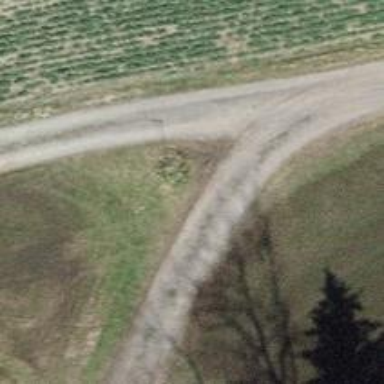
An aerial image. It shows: Gravel track of grade3 type.